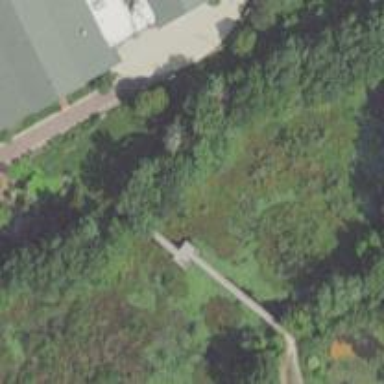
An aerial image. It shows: Path.